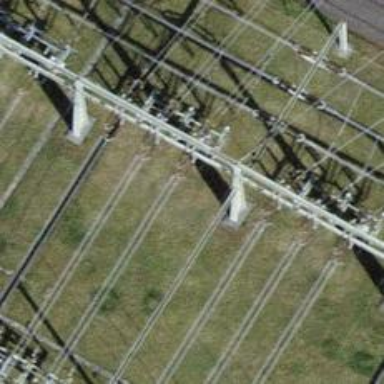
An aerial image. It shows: Power line with 3 cables. It is situated in bay.